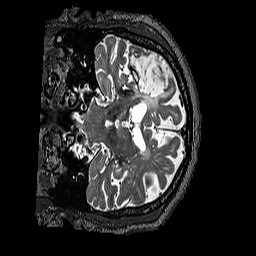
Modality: T2w
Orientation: coronal
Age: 75
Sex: male
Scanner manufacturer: siemens
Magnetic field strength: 3 T
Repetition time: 3.2 s
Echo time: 0.567 s